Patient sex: M
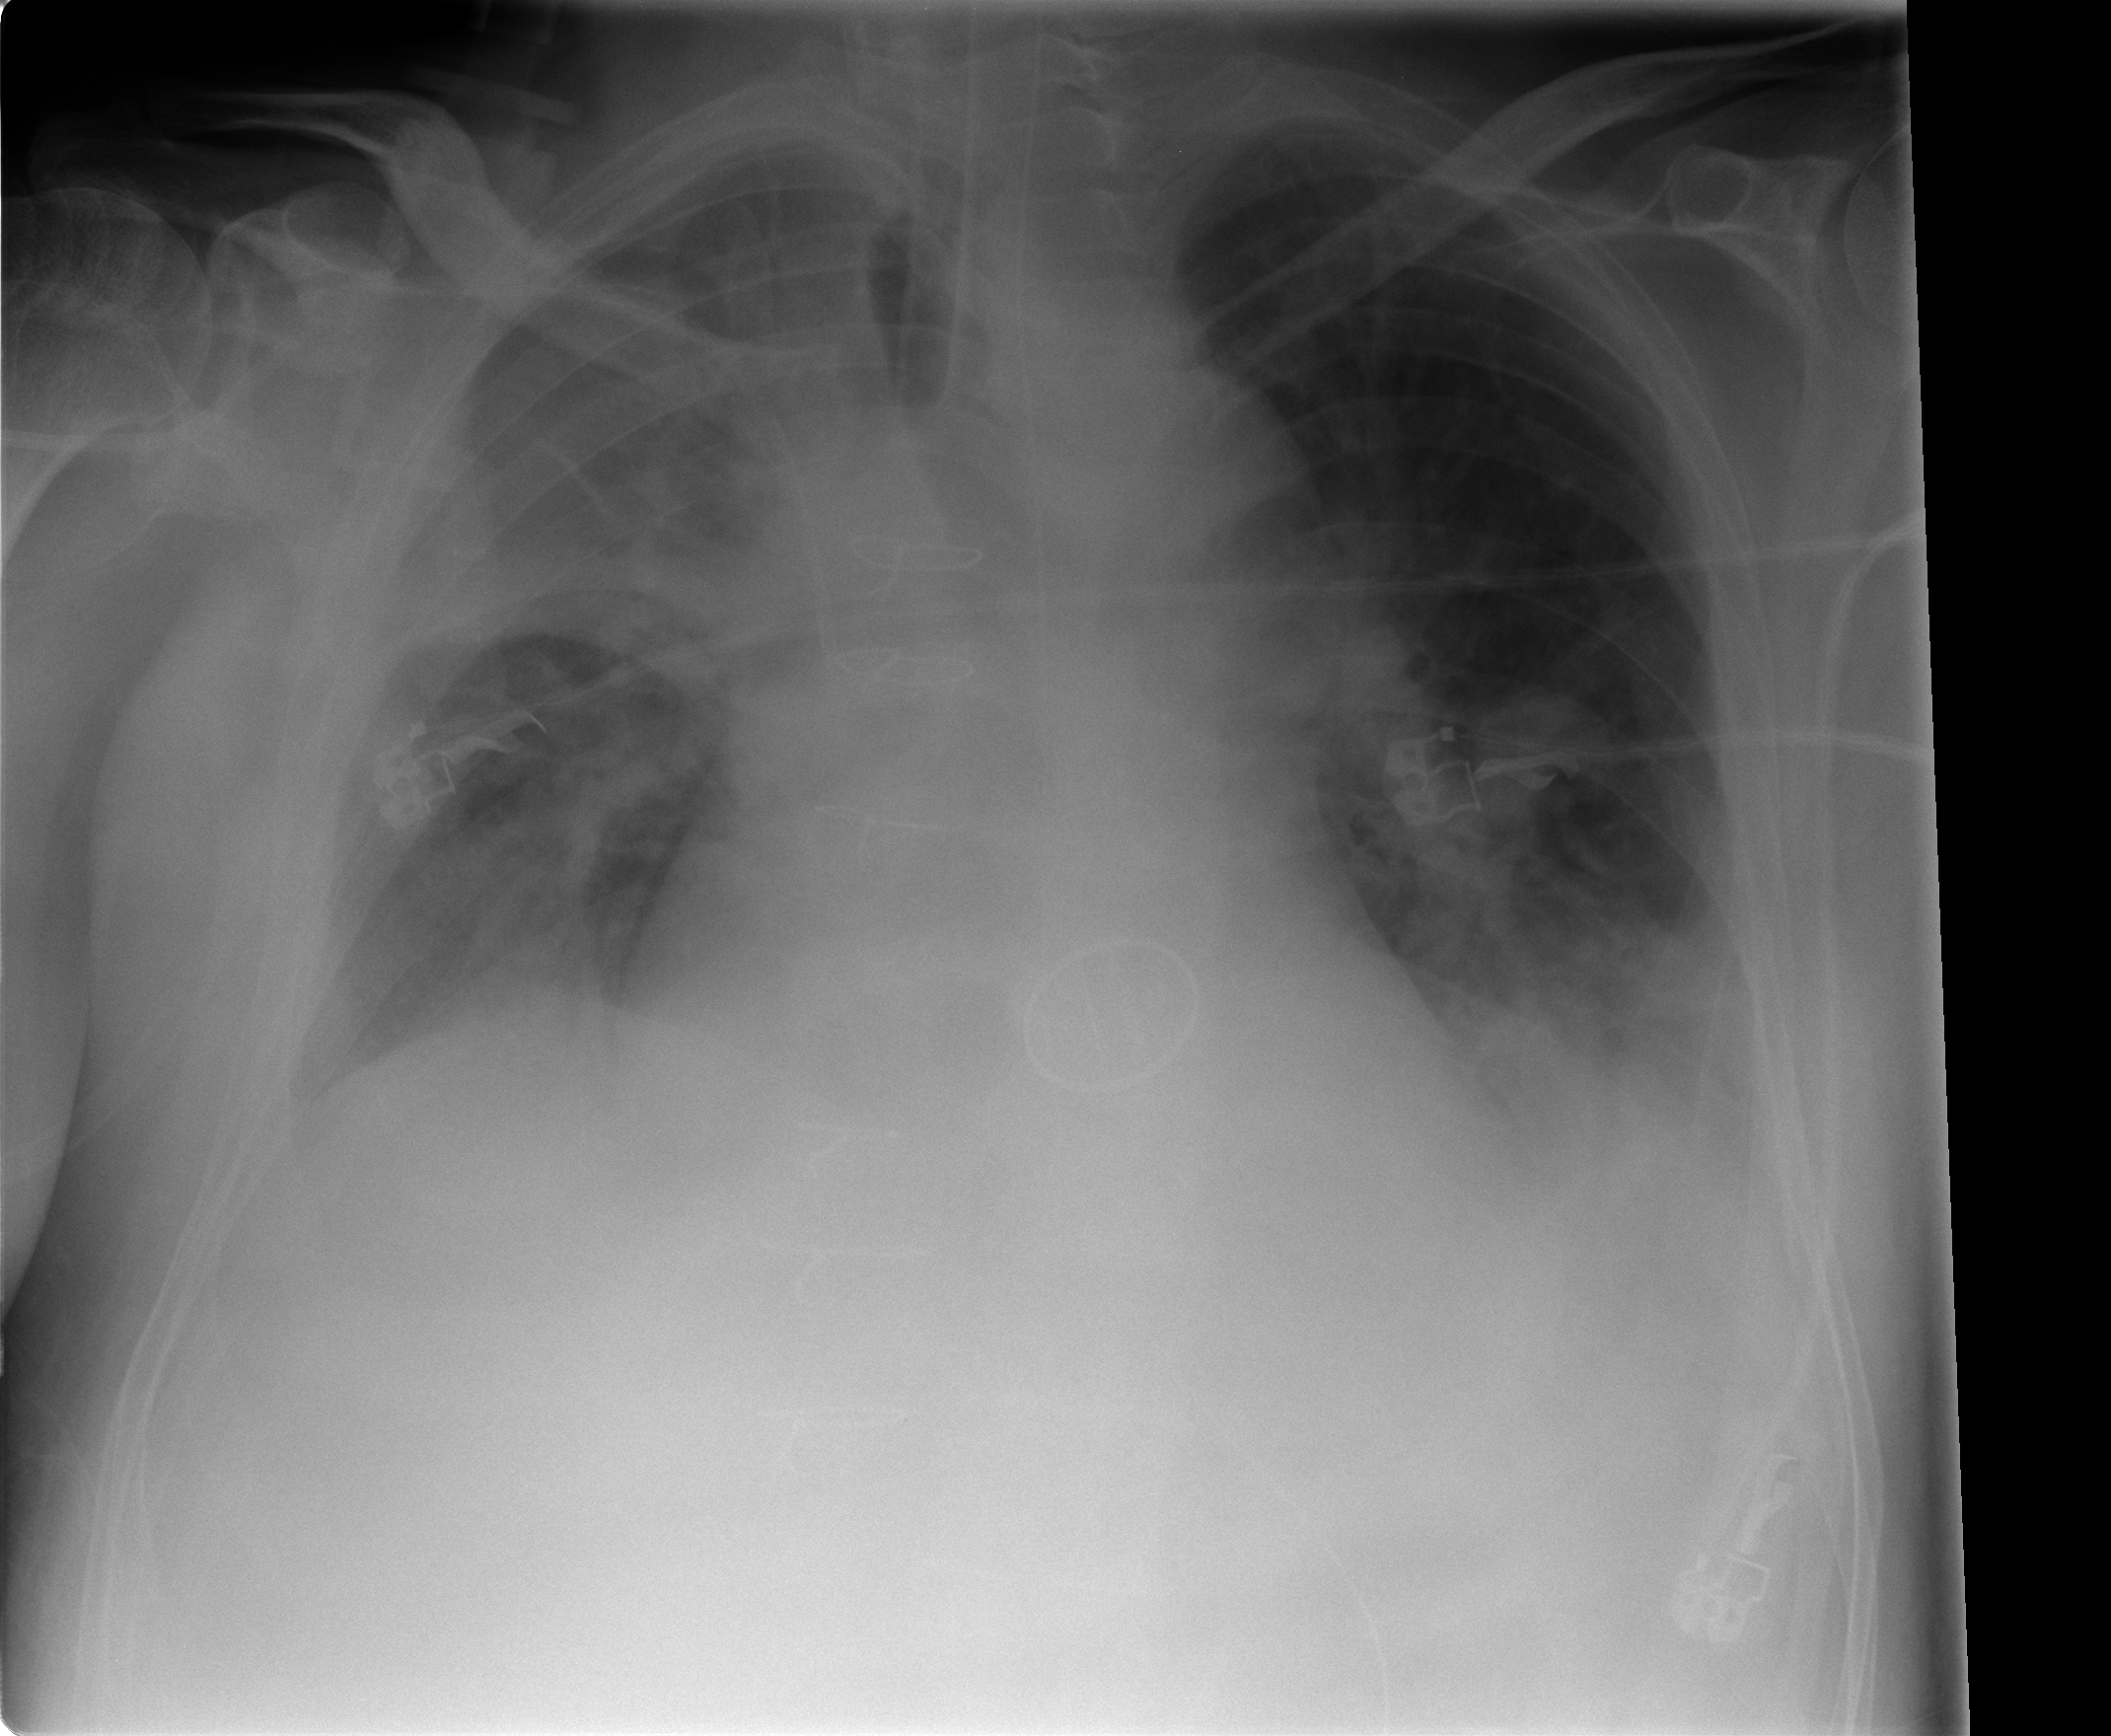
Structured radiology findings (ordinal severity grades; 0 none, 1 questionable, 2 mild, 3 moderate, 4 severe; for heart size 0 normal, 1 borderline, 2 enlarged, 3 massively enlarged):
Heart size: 2
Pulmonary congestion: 2
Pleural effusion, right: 1
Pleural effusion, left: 2
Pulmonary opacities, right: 2
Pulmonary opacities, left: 2
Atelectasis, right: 2
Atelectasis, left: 2